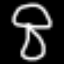
Label: mushroom